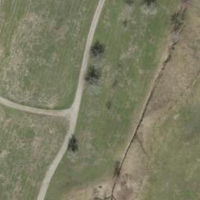
EUNIS habitat code: 24
Species observed at this site:
Alnus glutinosa